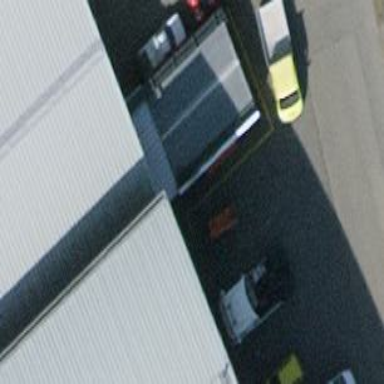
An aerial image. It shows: Red container building with flat roof.